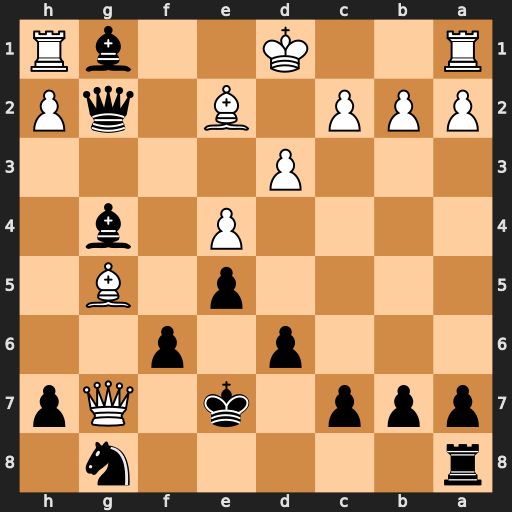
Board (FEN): r5n1/ppp1k1Qp/3p1p2/4p1B1/4P1b1/3P4/PPP1B1qP/R2K2bR
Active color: b
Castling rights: -
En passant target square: -
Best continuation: Ke6 Bxg4+ Qxg4+